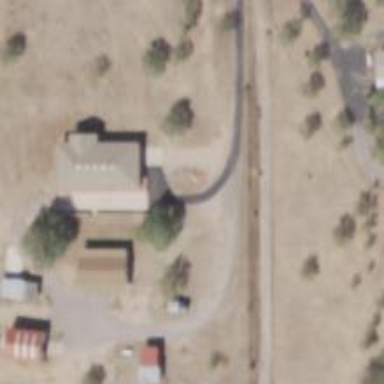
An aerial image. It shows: Driveway.